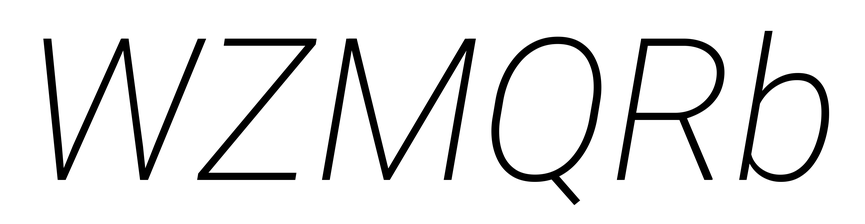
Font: Roboto-Italic_ExtraLight_Italic